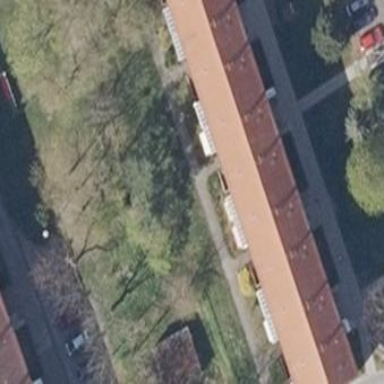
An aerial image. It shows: Gabled roof on building that houses apartments.